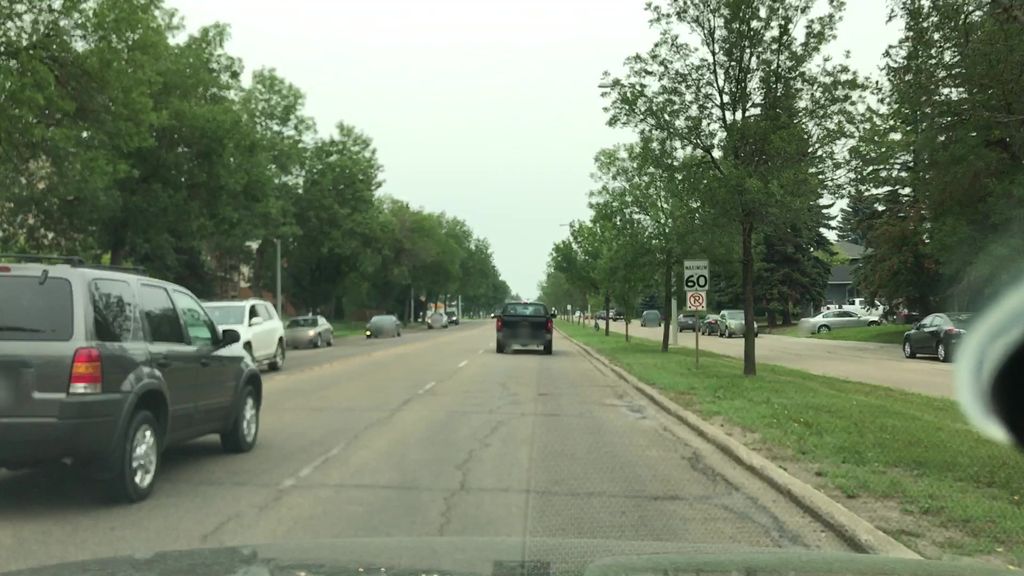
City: edmonton